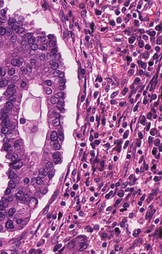
Tumor epithelial tissue: yes
Tumor-associated stroma tissue: yes
Normal tissue: no